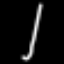
Label: fork